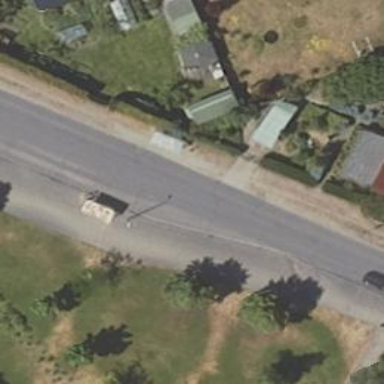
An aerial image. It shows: Bus stop with shelter.